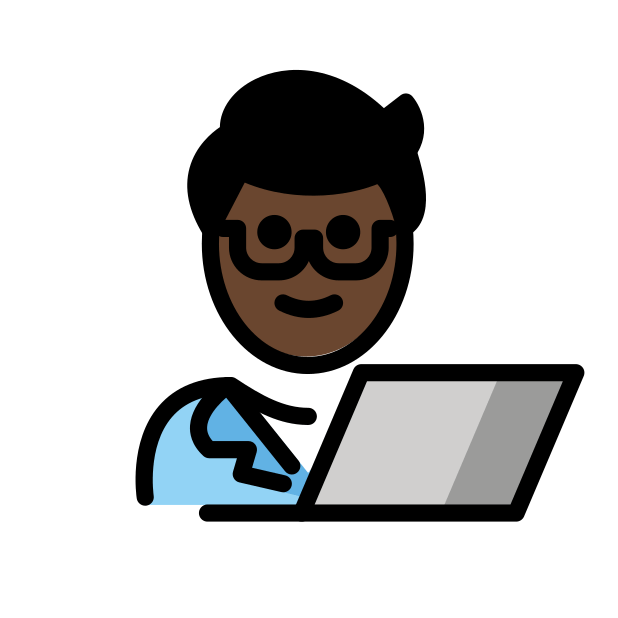
man technologist: dark skin tone